Question: I'm trying to compile an old project that I changed the UI a bit, but I've updated to Phonegap 1.0 and Xcode 4, so I'm getting this errors:

What should I do?
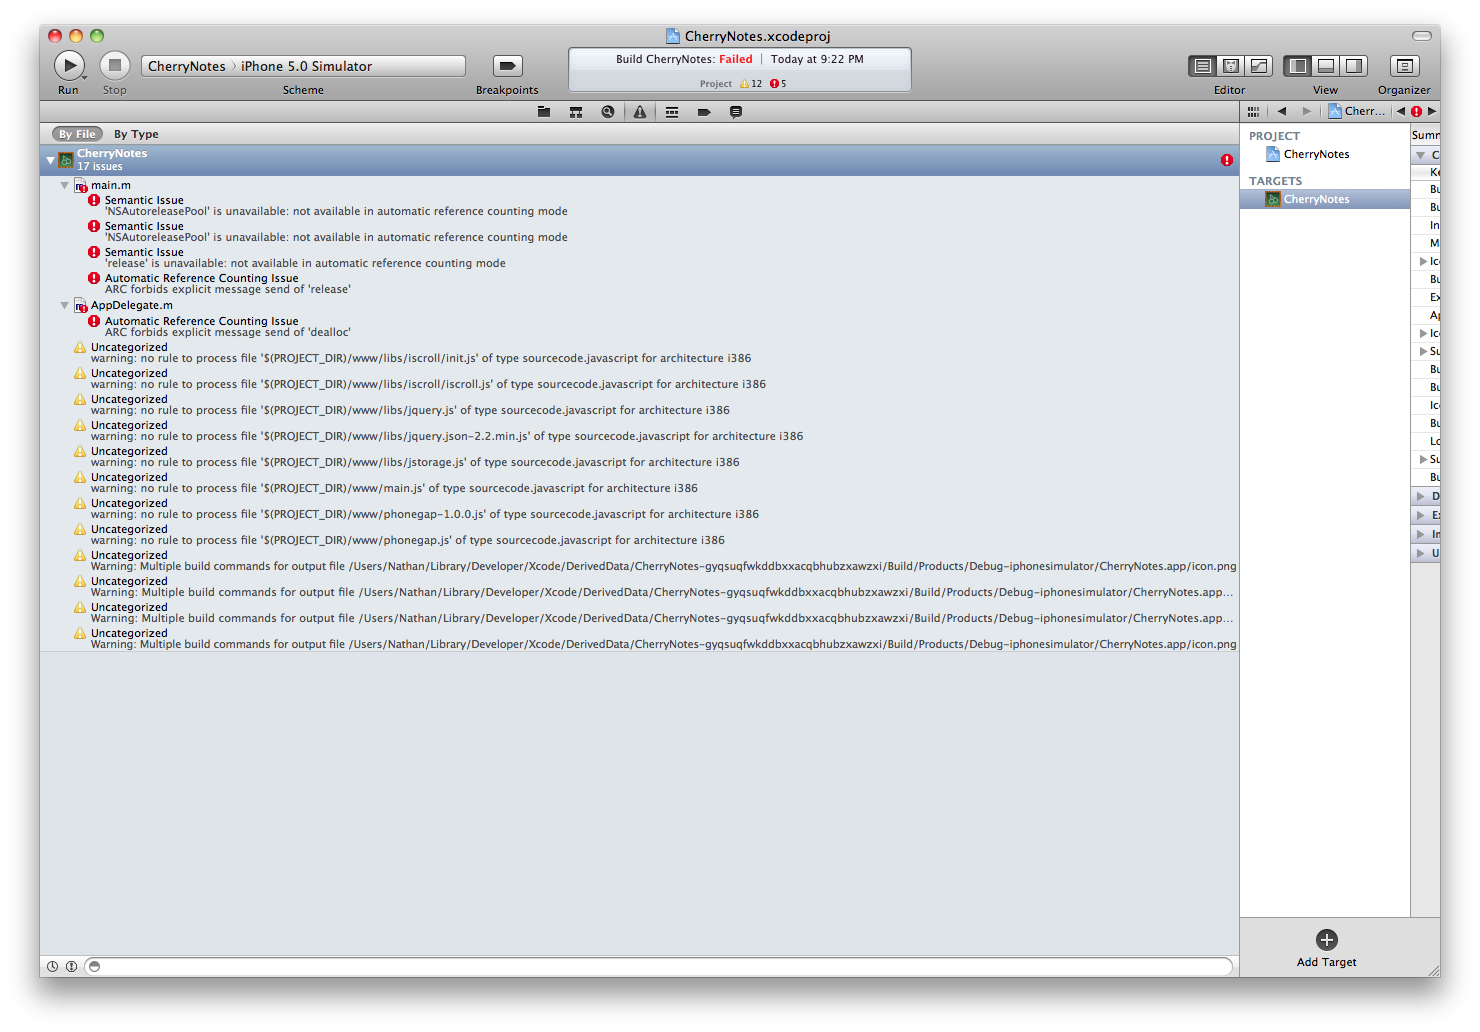
Answer: It looks like you now have ARC (Automatic Reference Counting) set on in the project. To use ARC your code will have to change, one of the changes is the way the autoreleasepool is created/drained.
Other things that are not available are retain. release and autorelease, the compiler generates all of these behind the scenes as necessary. This all works iff all of the Obj-C naming conventions have been followed.
Xcode has refactoring help to convert a project. However this many not be appropriate in your case, if that is true turn it off in the project/target build settings:

ARC can be disabled on a file-by-file basis:
There is no problem mixing ARC compatible files with non-ARC files. This can help bring legacy projects to ARC. ARC the future.